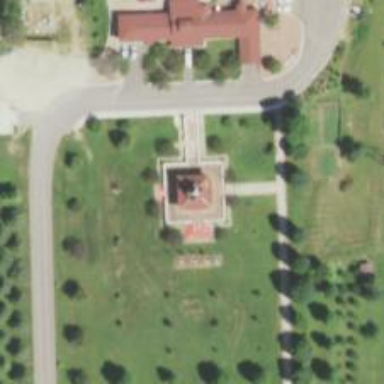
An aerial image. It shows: Historic monument.